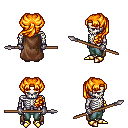
a pixel art fantasy rpg character, male body template, skeleton, brown cape, teal pants, light blonde princess hairstyle, metal gloves, gold boots, spear, four views (front, back, left, right), 2x2 character sprite sheet, small pixel art, hard edges, no anti-aliasing